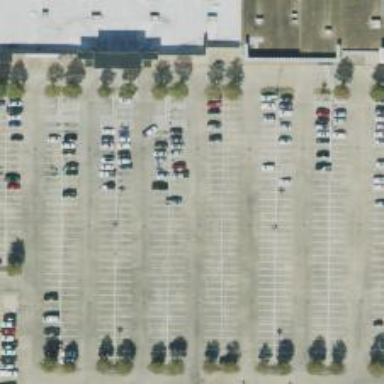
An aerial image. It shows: Parking space is available.